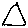
Label: triangle